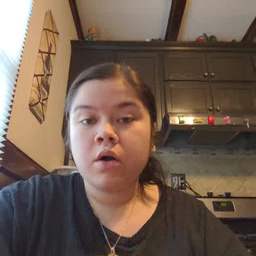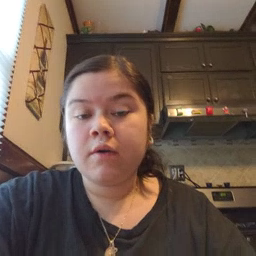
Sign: finger